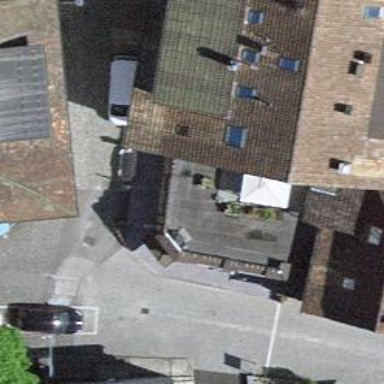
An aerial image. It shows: Restaurant.